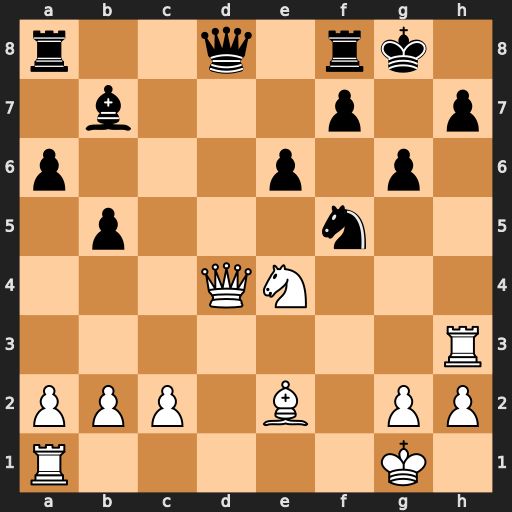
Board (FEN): r2q1rk1/1b3p1p/p3p1p1/1p3n2/3QN3/7R/PPP1B1PP/R5K1
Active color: w
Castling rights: -
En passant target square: -
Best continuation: Nf6+ Qxf6 Qxf6